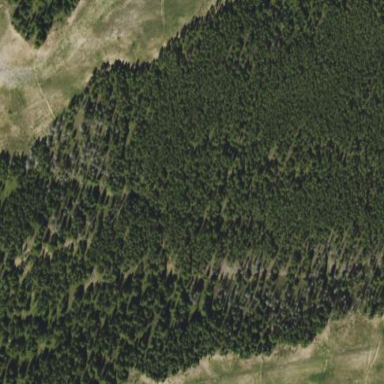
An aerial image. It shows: Evergreen woodland with needle-leaved trees.